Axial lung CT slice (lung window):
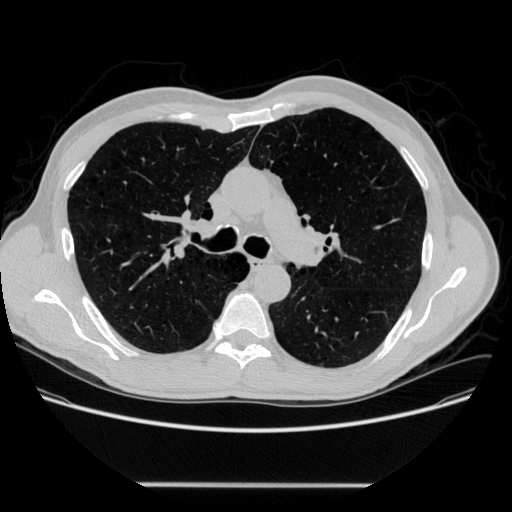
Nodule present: no